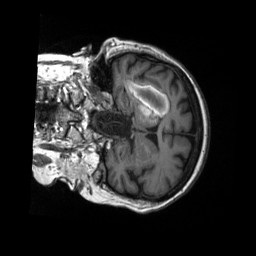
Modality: T1w
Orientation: coronal
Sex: male
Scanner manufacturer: siemens
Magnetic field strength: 3 T
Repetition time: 2.3 s
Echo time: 0.00226 s